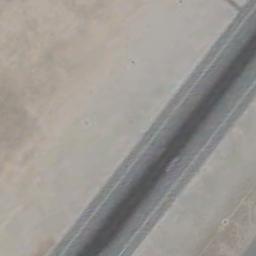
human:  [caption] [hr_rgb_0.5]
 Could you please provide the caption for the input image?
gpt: The runway is on the bare land .

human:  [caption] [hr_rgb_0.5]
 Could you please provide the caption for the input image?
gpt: The runway goes through the open area .

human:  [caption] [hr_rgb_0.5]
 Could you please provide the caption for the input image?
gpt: Next to the runway is yellow bare ground with white line signs on the runway .

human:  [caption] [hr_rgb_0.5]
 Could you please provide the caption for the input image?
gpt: There is a large space next to the runway .

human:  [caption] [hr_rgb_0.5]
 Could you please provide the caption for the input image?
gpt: There are empty land beside the runway .